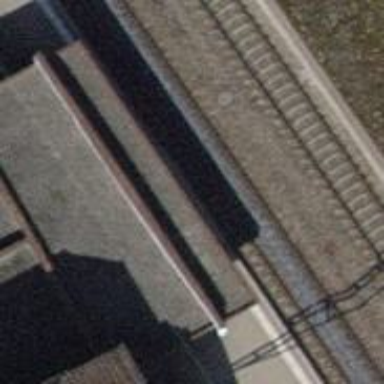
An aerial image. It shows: Stop position for public transport on the railway.